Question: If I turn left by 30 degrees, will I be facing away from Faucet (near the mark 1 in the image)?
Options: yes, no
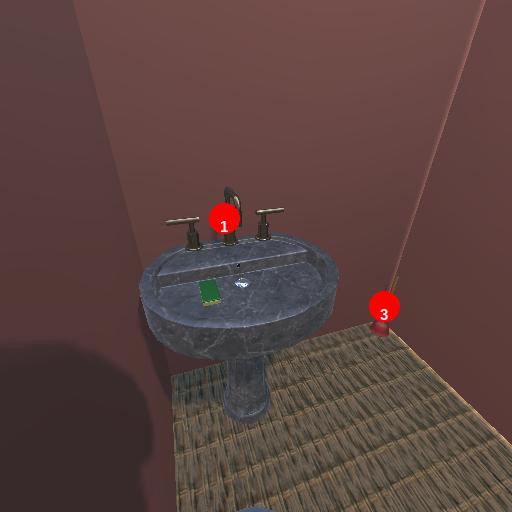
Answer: yes